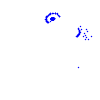
Particle: pion